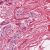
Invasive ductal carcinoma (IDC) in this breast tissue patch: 0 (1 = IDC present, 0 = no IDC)